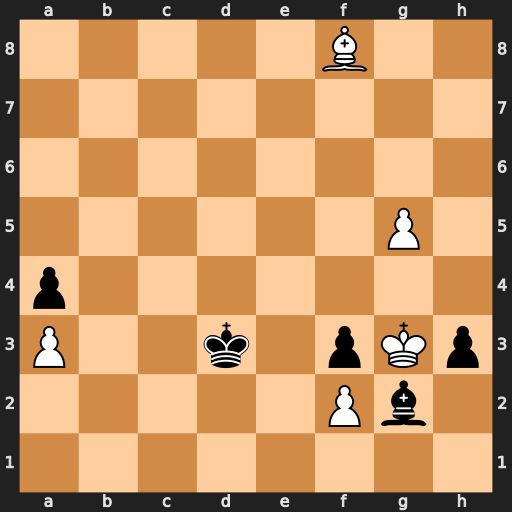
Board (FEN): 5B2/8/8/6P1/p7/P2k1pKp/5Pb1/8
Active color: w
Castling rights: -
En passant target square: -
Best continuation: g6 h2 Kxh2 Bf1 g7